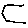
Label: hexagon